Interaction volume radius: 5 \u00c5
Interaction volume height: 20 \u00c5
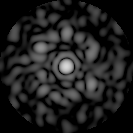
Disorder parameter: 0.7065